Question: At each time, any colored ball can be exchanged with the white ball. How many such exchanges are needed at least to make all the red balls arranged in front of the blue balls and blue balls in front of the yellow balls (white ball positions are arbitrary)?
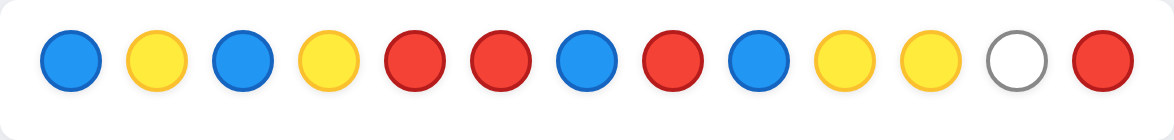
Answer: 7